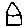
Label: house